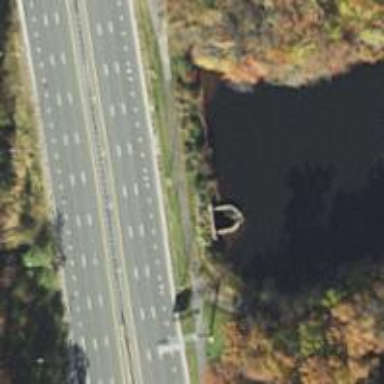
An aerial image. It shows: Culvert tunnel.